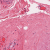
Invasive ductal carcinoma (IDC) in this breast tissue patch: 0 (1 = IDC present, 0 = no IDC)